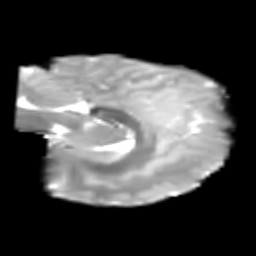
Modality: T2w
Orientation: sagittal
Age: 6
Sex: male
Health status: healthy